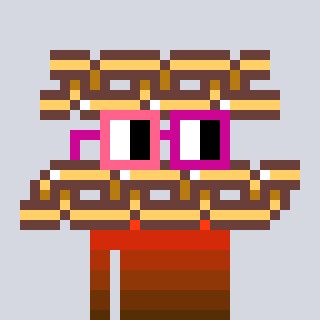
a pixel art character with square pink and red glasses, a chain-shaped head and a bluegrey-colored body on a cool background